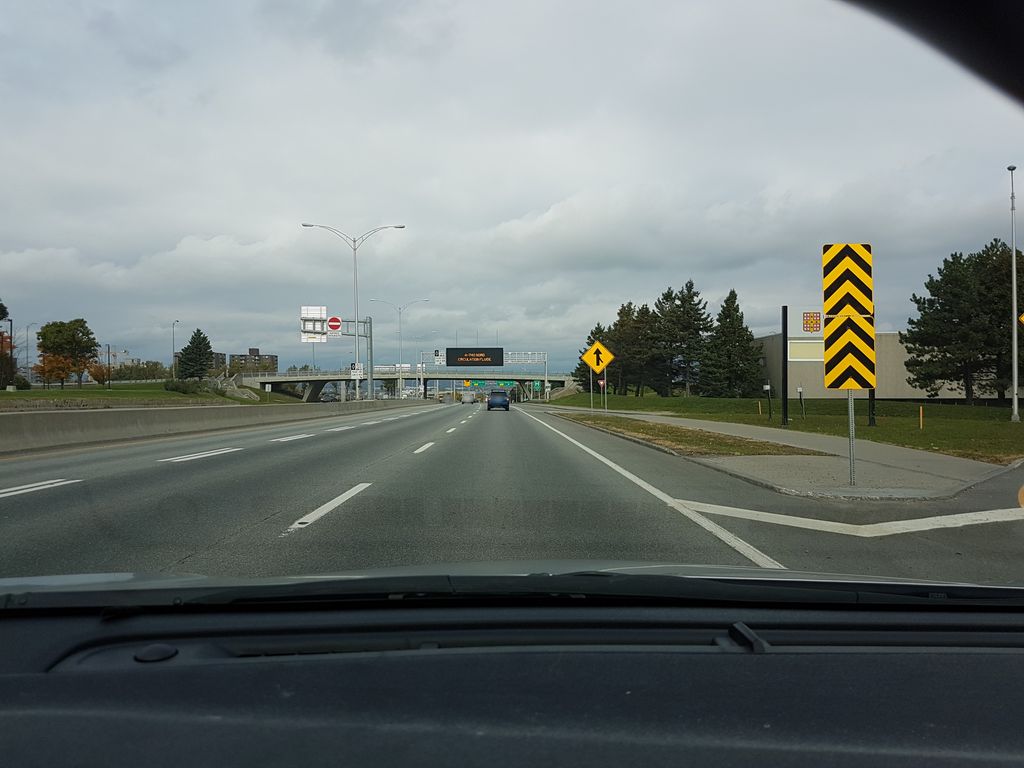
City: quebec_city